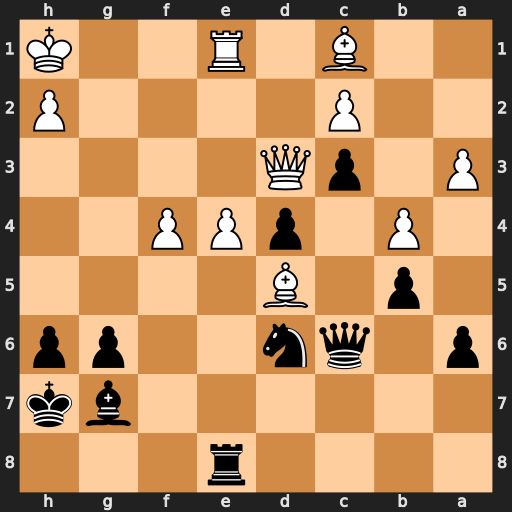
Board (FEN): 4r3/6bk/p1qn2pp/1p1B4/1P1pPP2/P1pQ4/2P4P/2B1R2K
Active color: b
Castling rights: -
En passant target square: -
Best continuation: Qxd5 exd5 Rxe1+